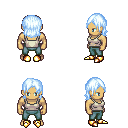
a pixel art fantasy rpg character, male body template, human, tanned skin, white pirate shirt, teal pants, white cyan long bangs hairstyle, gold boots, four views (front, back, left, right), 2x2 character sprite sheet, small pixel art, hard edges, no anti-aliasing